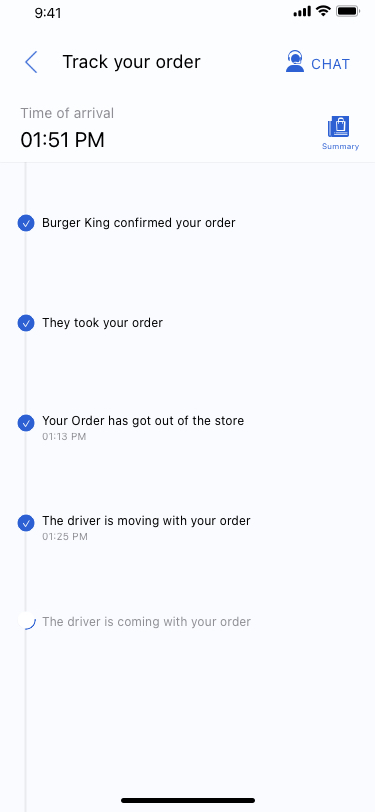
Text in this UI design:
✓
✓
Track your order
Chat
Time of arrival
They took your order
✓
Burger King confirmed your order
Your Order has got out of the store
01:13 PM
✓
The driver is moving with your order
The driver is coming with your order
01:25 PM
01:51 PM
Summary